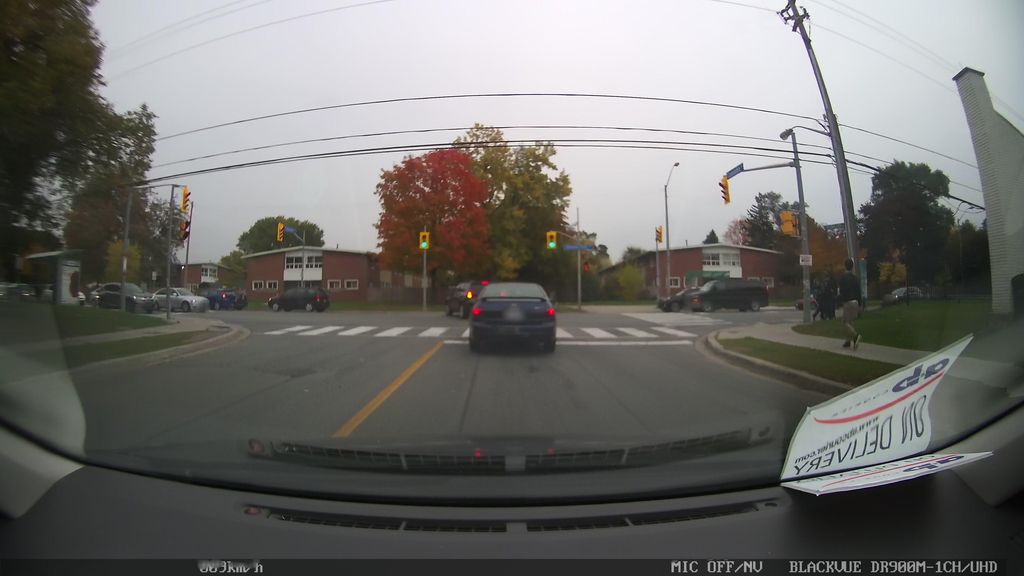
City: toronto